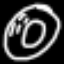
Label: donut